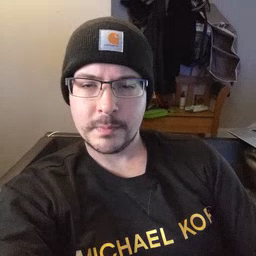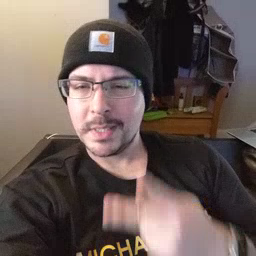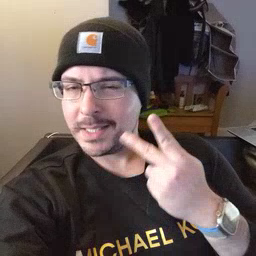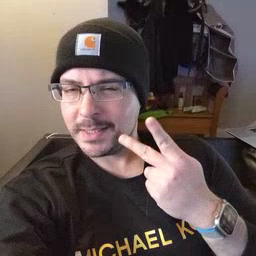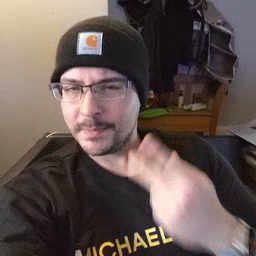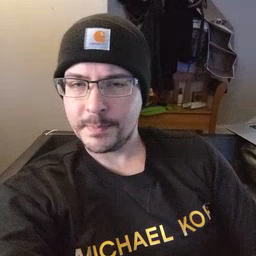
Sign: kitty